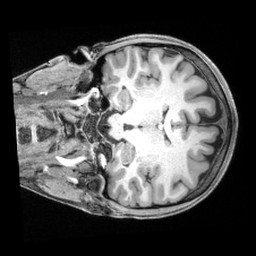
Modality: T1w
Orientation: coronal
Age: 27
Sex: female
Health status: healthy
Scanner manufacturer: siemens
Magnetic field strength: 3 T
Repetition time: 2.4 s
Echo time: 0.00194 s